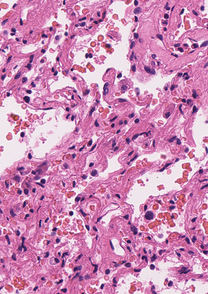
Tumor epithelial tissue: no
Tumor-associated stroma tissue: no
Normal tissue: yes